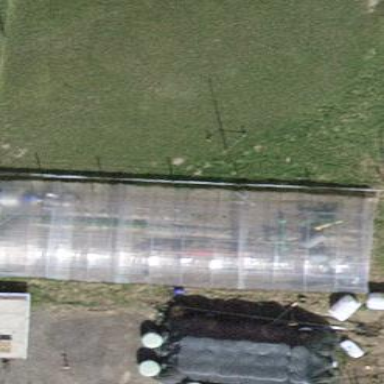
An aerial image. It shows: Greenhouse.